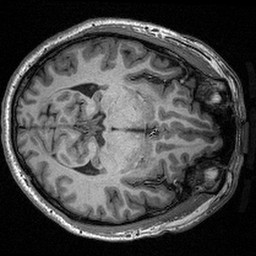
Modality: T1w
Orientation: axial
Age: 22
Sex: male
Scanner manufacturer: siemens
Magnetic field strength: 3 T
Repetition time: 2.53 s
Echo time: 0.00309 s